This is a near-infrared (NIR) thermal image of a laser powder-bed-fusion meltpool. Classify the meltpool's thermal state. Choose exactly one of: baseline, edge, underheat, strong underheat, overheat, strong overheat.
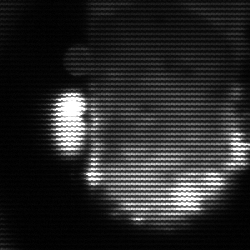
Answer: baseline